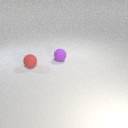
small purple rubber sphere behind small red rubber sphere